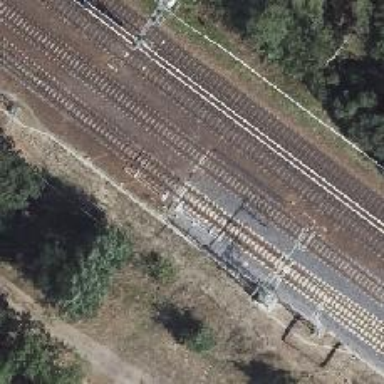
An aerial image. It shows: Railway switch with the turnout side on the left.